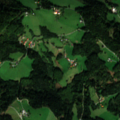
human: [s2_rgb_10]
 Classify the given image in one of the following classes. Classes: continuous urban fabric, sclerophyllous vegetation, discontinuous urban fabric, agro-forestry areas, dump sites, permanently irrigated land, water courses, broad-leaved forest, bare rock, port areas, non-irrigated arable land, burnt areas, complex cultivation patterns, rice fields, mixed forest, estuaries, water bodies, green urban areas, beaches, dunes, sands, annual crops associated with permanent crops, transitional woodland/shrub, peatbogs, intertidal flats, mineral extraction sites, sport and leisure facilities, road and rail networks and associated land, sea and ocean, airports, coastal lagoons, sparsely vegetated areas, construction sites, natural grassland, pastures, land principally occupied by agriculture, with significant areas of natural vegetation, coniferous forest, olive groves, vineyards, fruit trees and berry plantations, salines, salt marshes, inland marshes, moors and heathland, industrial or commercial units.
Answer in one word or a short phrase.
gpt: pastures, mixed forest